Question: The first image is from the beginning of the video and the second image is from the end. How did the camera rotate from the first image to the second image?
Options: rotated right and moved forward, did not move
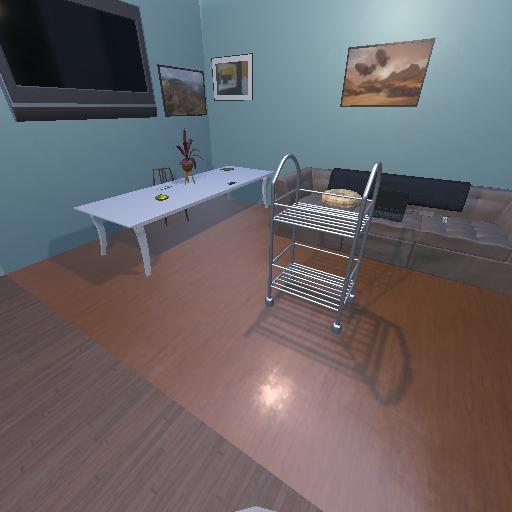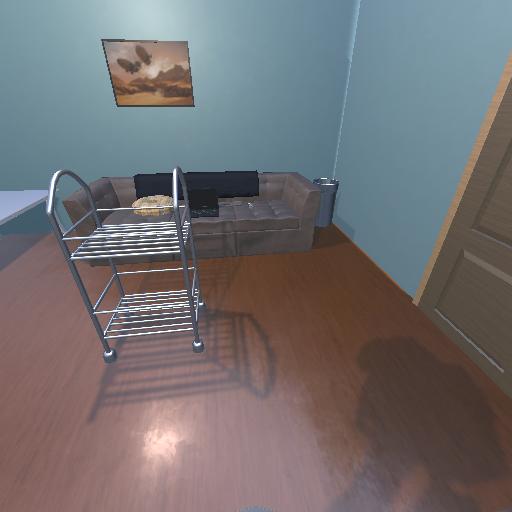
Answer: rotated right and moved forward